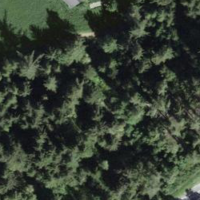
EUNIS habitat code: 43
Species observed at this site:
Sambucus racemosa
Tussilago farfara